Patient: sex M, age 42
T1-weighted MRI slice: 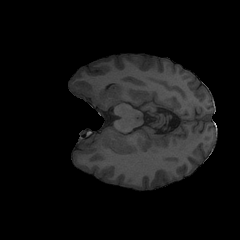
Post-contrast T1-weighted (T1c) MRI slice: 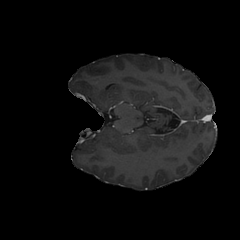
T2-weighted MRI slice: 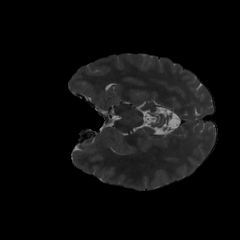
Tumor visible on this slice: no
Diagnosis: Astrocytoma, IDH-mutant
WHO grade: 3